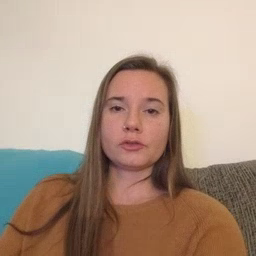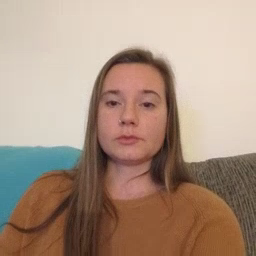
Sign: alligator